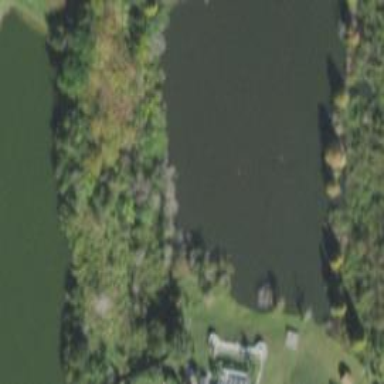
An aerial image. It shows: Peaceful pond surrounded by nature.